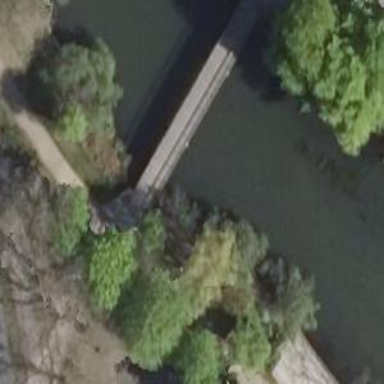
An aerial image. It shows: Path leading to bridge.